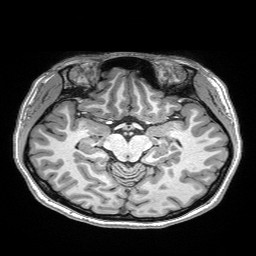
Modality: T1w
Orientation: coronal